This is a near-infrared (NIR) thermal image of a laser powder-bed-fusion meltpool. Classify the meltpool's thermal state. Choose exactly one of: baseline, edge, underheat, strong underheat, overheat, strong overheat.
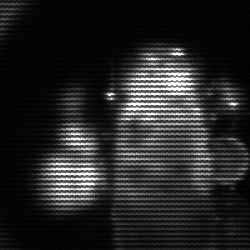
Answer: strong underheat